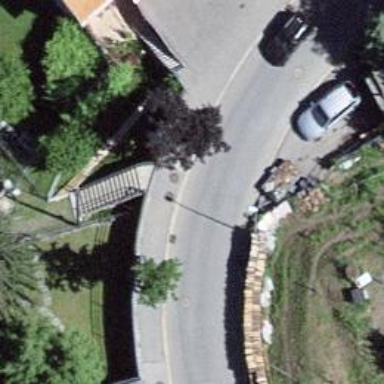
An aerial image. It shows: Set of steps on the road.